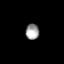
Tissue: skin
Cell type: Epithelial cells
Senescence score: 0.245
Nuclear area (px): 210
Mean DAPI intensity: 155.576